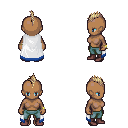
a pixel art fantasy rpg character, female body template, human, dark skin, white trimmed cape, teal pants, white blonde mohawk hairstyle, bracelets, maroon shoes, four views (front, back, left, right), 2x2 character sprite sheet, small pixel art, hard edges, no anti-aliasing